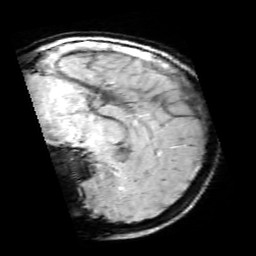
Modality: SWI
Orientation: sagittal
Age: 10
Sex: male
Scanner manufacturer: siemens
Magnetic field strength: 3 T
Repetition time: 0.027 s
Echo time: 0.02 s